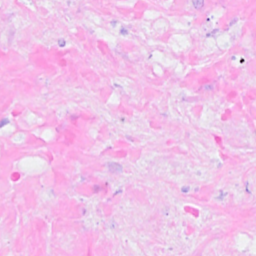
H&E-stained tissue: Breast